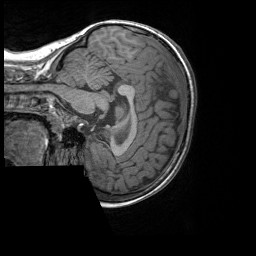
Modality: T1w
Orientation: sagittal
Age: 8
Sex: female
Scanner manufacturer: siemens
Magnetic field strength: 3 T
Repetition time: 1.65 s
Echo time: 0.00203 s